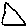
Label: triangle